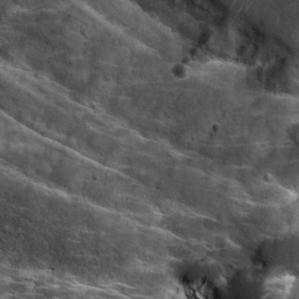
Label: non_frost